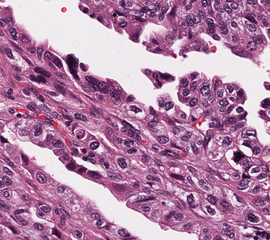
Tumor epithelial tissue: yes
Tumor-associated stroma tissue: no
Normal tissue: no